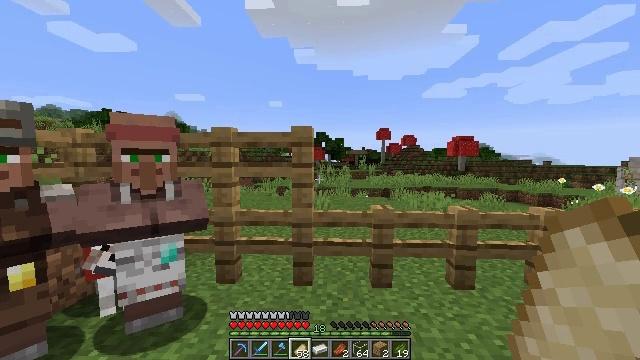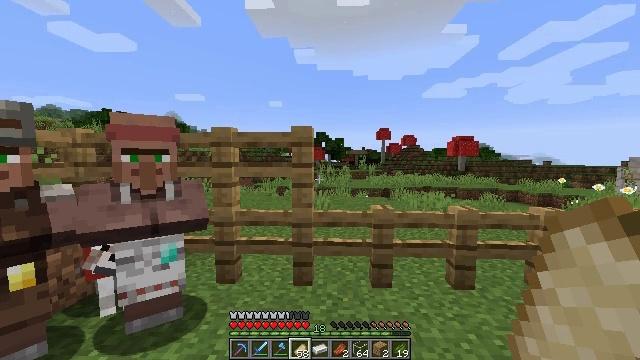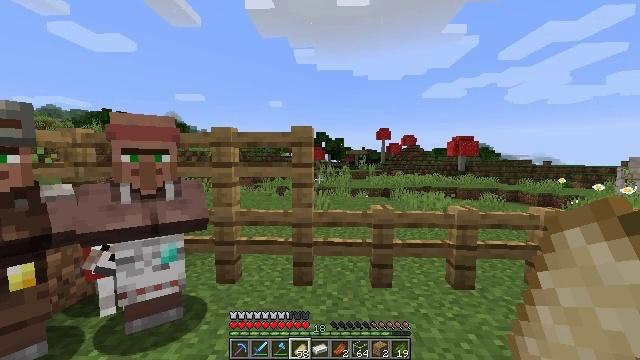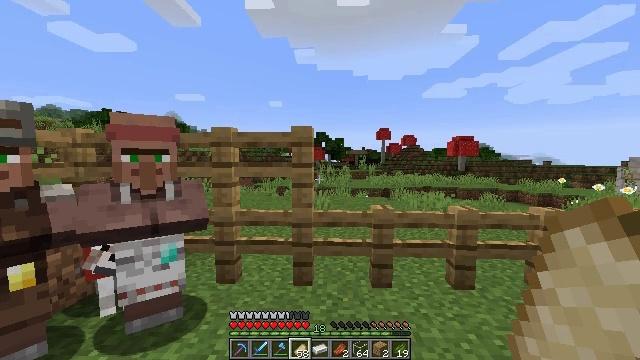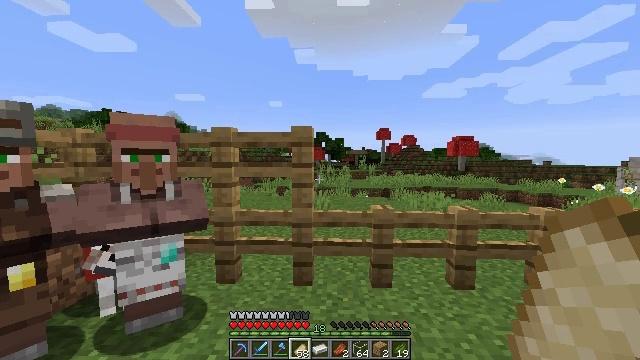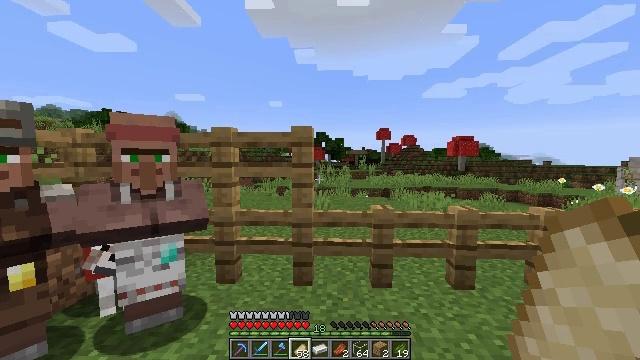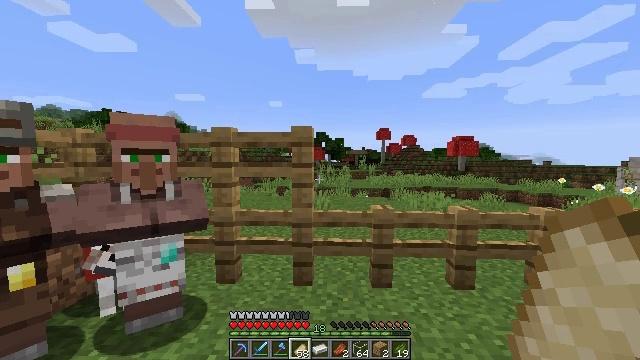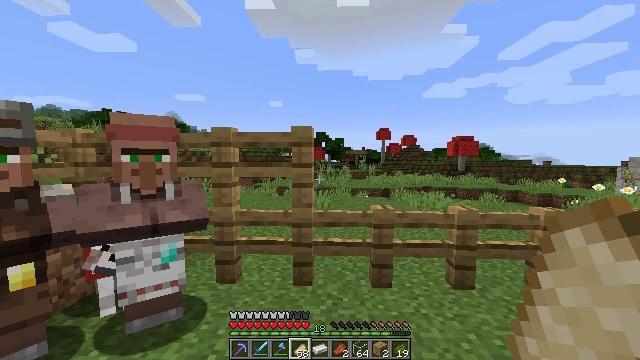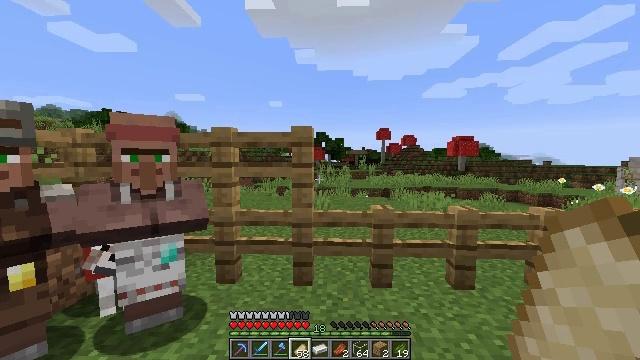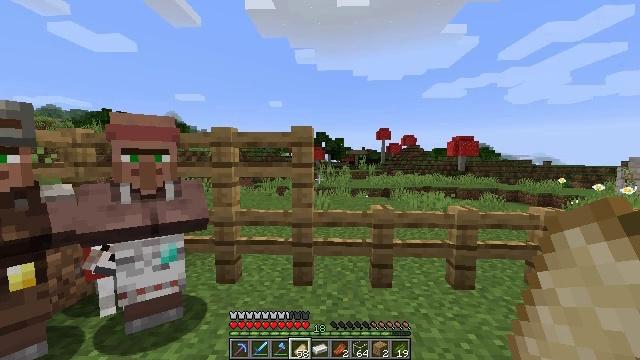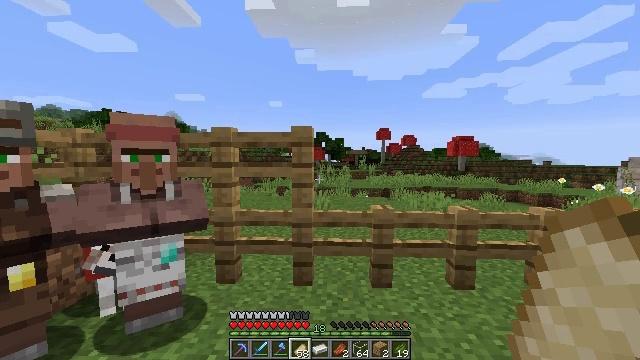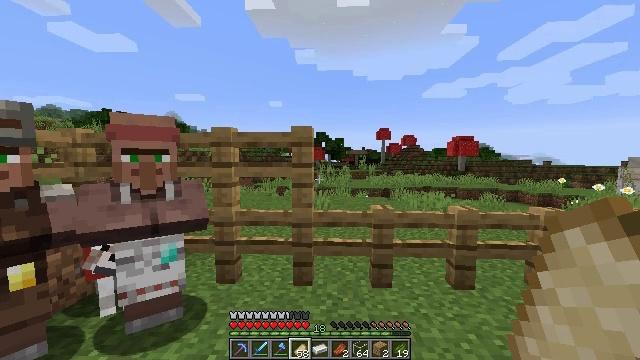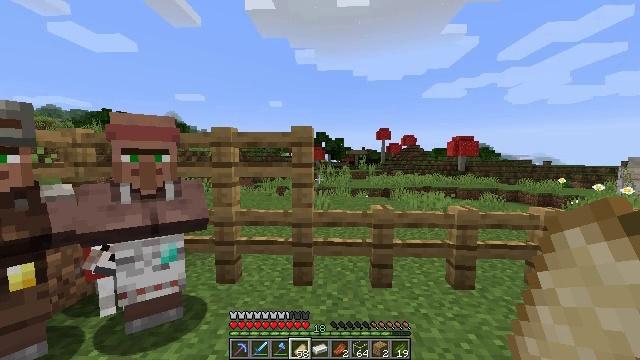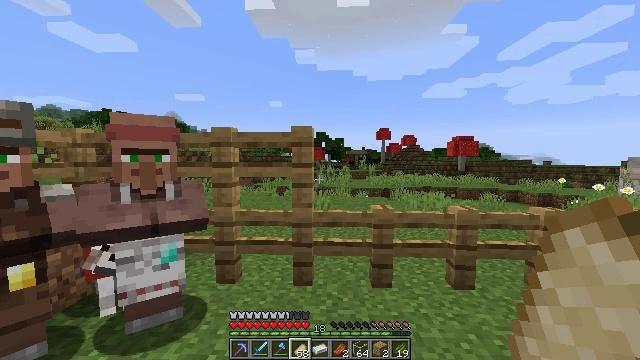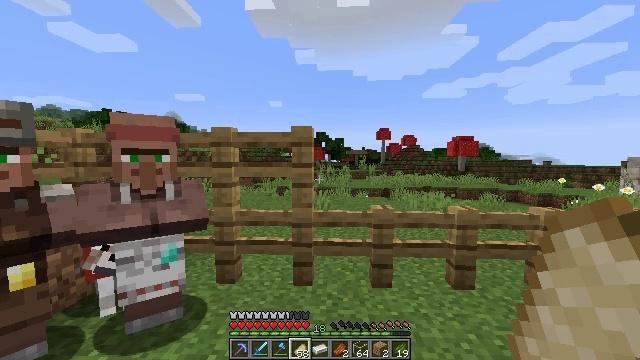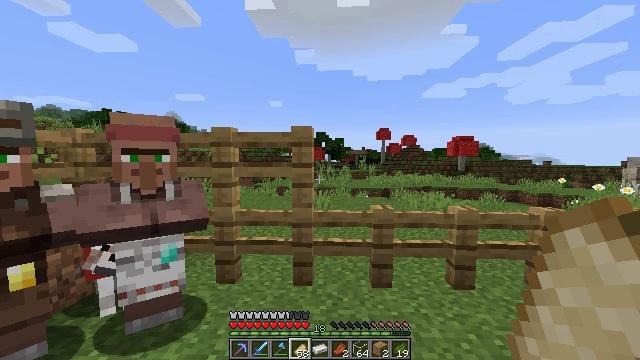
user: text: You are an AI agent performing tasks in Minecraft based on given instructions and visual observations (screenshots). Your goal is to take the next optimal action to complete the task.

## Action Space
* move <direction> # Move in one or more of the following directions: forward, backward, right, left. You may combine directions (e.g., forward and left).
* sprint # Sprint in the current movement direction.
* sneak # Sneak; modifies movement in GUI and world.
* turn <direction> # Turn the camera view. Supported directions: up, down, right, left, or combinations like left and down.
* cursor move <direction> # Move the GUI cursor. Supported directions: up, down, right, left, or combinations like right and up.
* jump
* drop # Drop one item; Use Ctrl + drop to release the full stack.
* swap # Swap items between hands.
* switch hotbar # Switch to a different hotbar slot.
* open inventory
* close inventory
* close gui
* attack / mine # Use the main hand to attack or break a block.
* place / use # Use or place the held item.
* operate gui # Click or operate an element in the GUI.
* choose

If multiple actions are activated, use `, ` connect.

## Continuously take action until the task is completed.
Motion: motion action
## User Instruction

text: Assemble a chainmail chestplate at the crafting table.
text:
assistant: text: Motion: no_op
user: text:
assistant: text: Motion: no_op
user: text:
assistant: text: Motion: no_op
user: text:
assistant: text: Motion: no_op
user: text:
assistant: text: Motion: no_op
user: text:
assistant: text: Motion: no_op
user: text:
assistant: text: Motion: no_op
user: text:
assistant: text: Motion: no_op
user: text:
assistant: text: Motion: no_op
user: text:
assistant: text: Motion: no_op
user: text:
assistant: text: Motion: no_op
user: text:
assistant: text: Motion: no_op
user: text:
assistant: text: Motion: no_op
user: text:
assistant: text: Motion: no_op
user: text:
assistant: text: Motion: no_op
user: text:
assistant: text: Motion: no_op
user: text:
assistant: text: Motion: no_op
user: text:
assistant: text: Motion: no_op
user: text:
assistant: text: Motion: no_op
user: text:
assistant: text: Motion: no_op
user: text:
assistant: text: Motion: no_op
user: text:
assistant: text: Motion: no_op
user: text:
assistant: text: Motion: no_op
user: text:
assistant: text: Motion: no_op
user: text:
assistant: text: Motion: no_op
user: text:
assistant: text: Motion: no_op
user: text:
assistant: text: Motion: no_op
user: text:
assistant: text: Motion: no_op
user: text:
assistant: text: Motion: no_op
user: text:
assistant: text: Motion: no_op